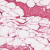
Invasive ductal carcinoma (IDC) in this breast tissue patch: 0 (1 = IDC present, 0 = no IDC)